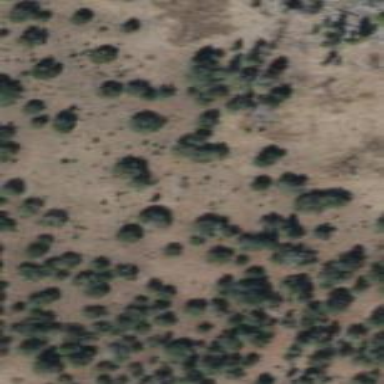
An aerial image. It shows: Patch of scrub vegetation.